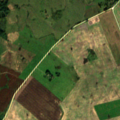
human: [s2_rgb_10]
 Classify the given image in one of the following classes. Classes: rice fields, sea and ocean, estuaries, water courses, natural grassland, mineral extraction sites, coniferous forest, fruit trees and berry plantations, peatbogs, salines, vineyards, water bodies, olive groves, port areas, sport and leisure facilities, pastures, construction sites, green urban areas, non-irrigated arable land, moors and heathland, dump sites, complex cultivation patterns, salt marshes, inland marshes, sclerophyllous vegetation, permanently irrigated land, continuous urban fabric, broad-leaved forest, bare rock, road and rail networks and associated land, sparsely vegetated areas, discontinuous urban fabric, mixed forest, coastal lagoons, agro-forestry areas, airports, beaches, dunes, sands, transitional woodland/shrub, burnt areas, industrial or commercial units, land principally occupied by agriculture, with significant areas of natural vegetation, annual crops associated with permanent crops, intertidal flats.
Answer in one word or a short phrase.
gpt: non-irrigated arable land, complex cultivation patterns, land principally occupied by agriculture, with significant areas of natural vegetation, broad-leaved forest